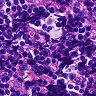
Metastatic tissue present: no